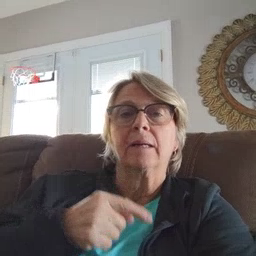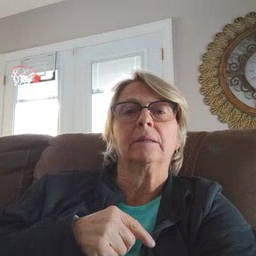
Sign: say